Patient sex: M
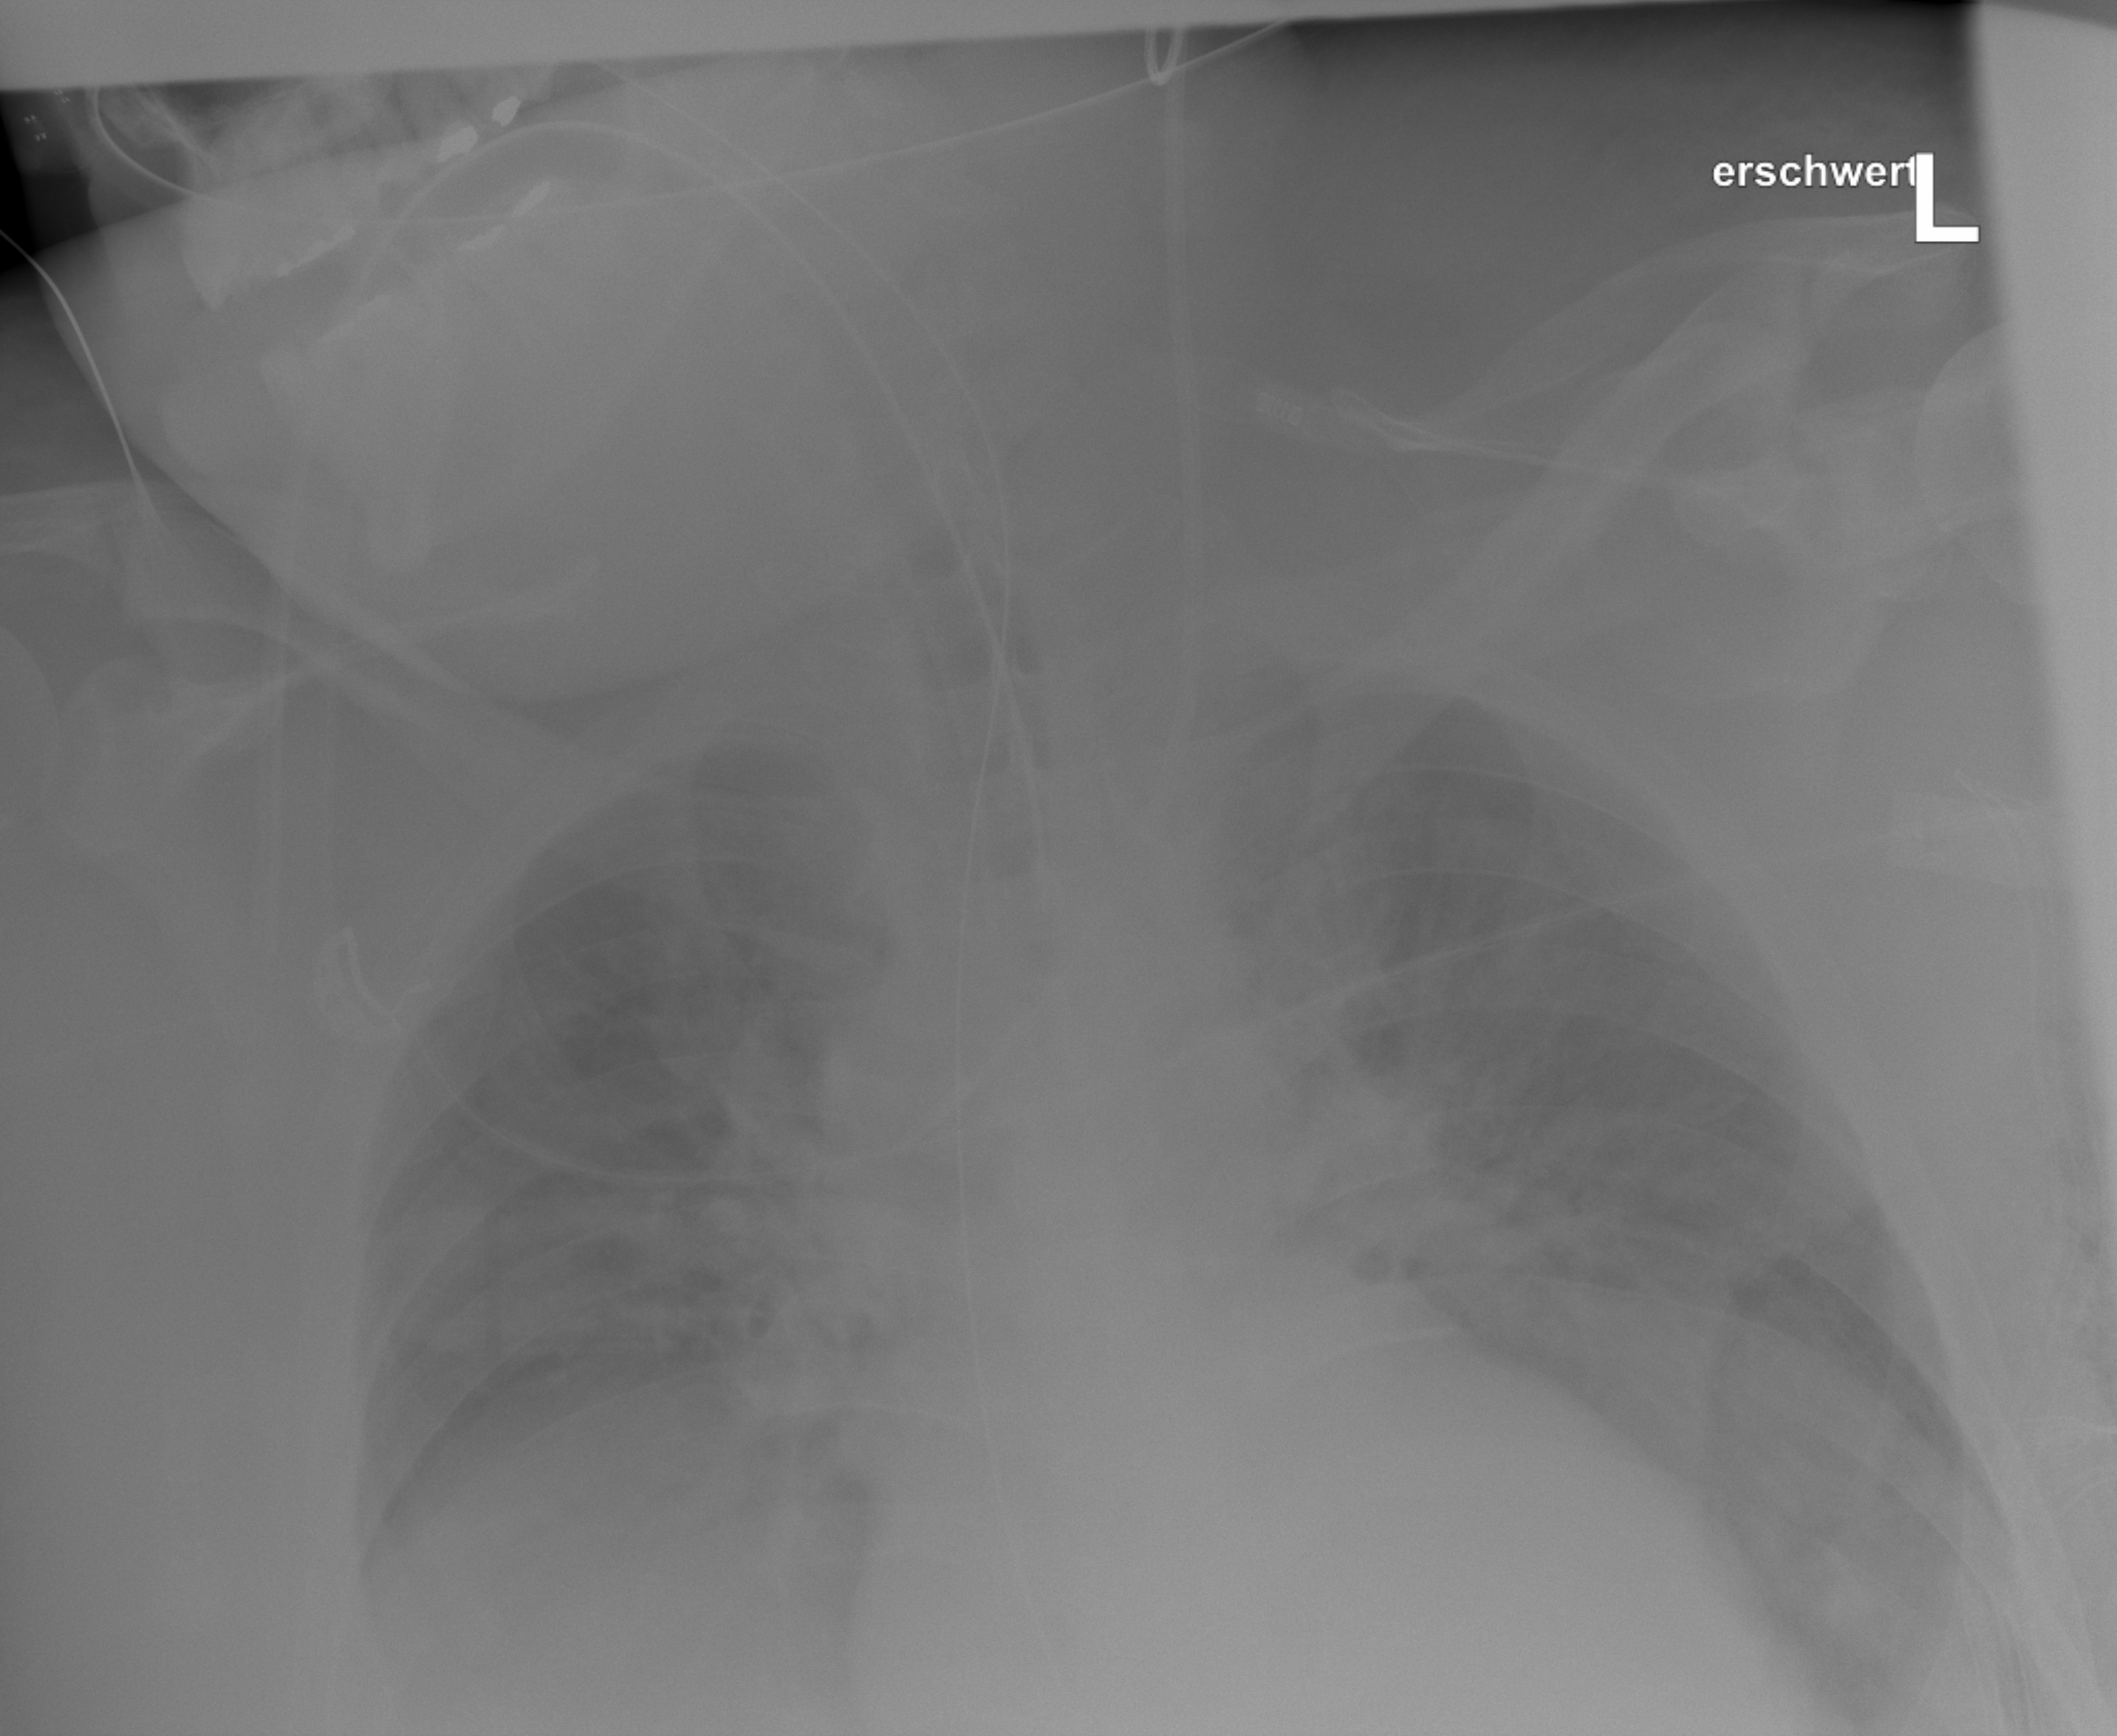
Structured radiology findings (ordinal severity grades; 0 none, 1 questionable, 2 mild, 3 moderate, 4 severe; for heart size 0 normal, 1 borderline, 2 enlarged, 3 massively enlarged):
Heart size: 1
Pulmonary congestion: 3
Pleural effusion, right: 2
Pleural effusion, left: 2
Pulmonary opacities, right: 2
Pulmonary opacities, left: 2
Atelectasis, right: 2
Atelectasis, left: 2